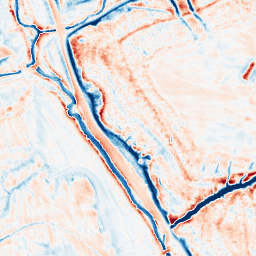
Category: edge_preserving
Decomposition family: anisotropic_diffusion
Decomposition parameters: iterations: 50
kappa: 100
gamma: 0.15
Upsampling method: sinc_hamming
Upsampling parameters: scale: 2
kernel_size: 8
Upsampling scale: 2